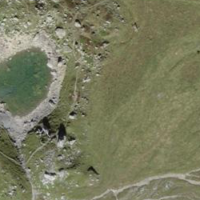
EUNIS habitat code: 23
Species observed at this site:
Pieris rapae
Phoenicurus ochruros
Pyrrhocorax graculus
Anthus spinoletta